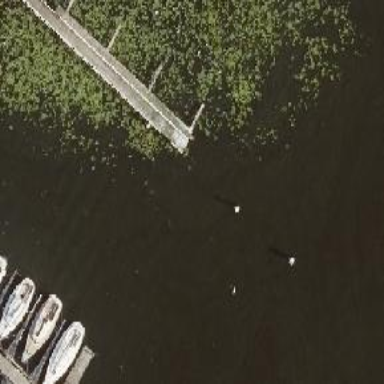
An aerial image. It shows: Man-made pier.